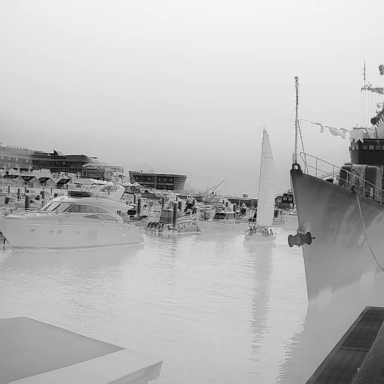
There are four canoes in the infrared image.